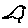
Label: bird